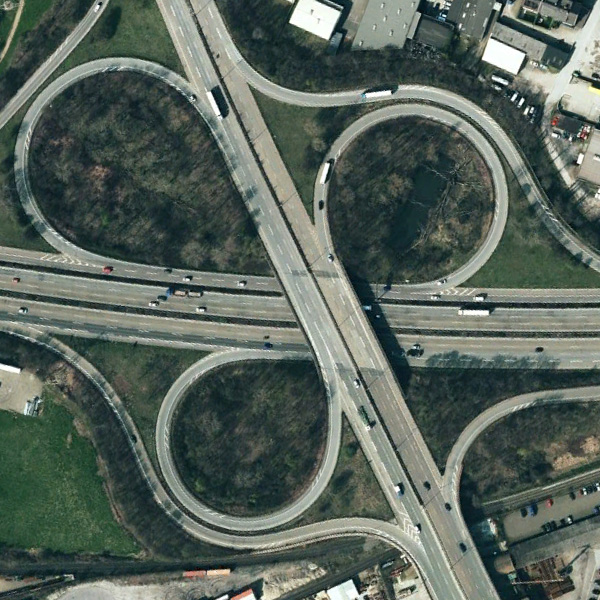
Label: Viaduct